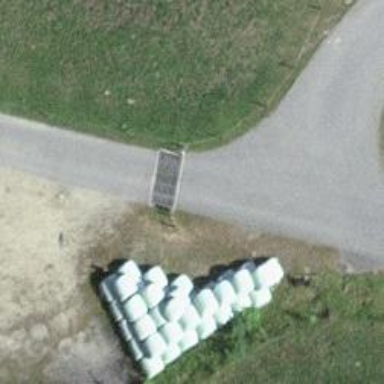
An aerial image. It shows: Cattle grid barrier.